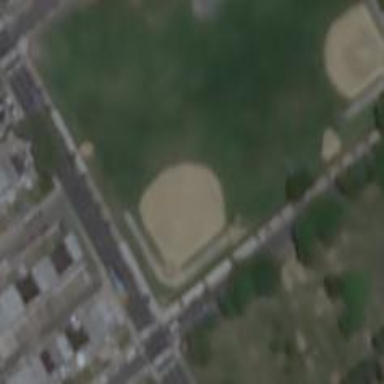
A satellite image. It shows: Baseball pitch for leisure land activities.